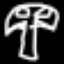
Label: mushroom